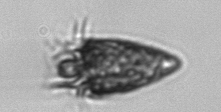
Label: Strombidium_tintinnodes